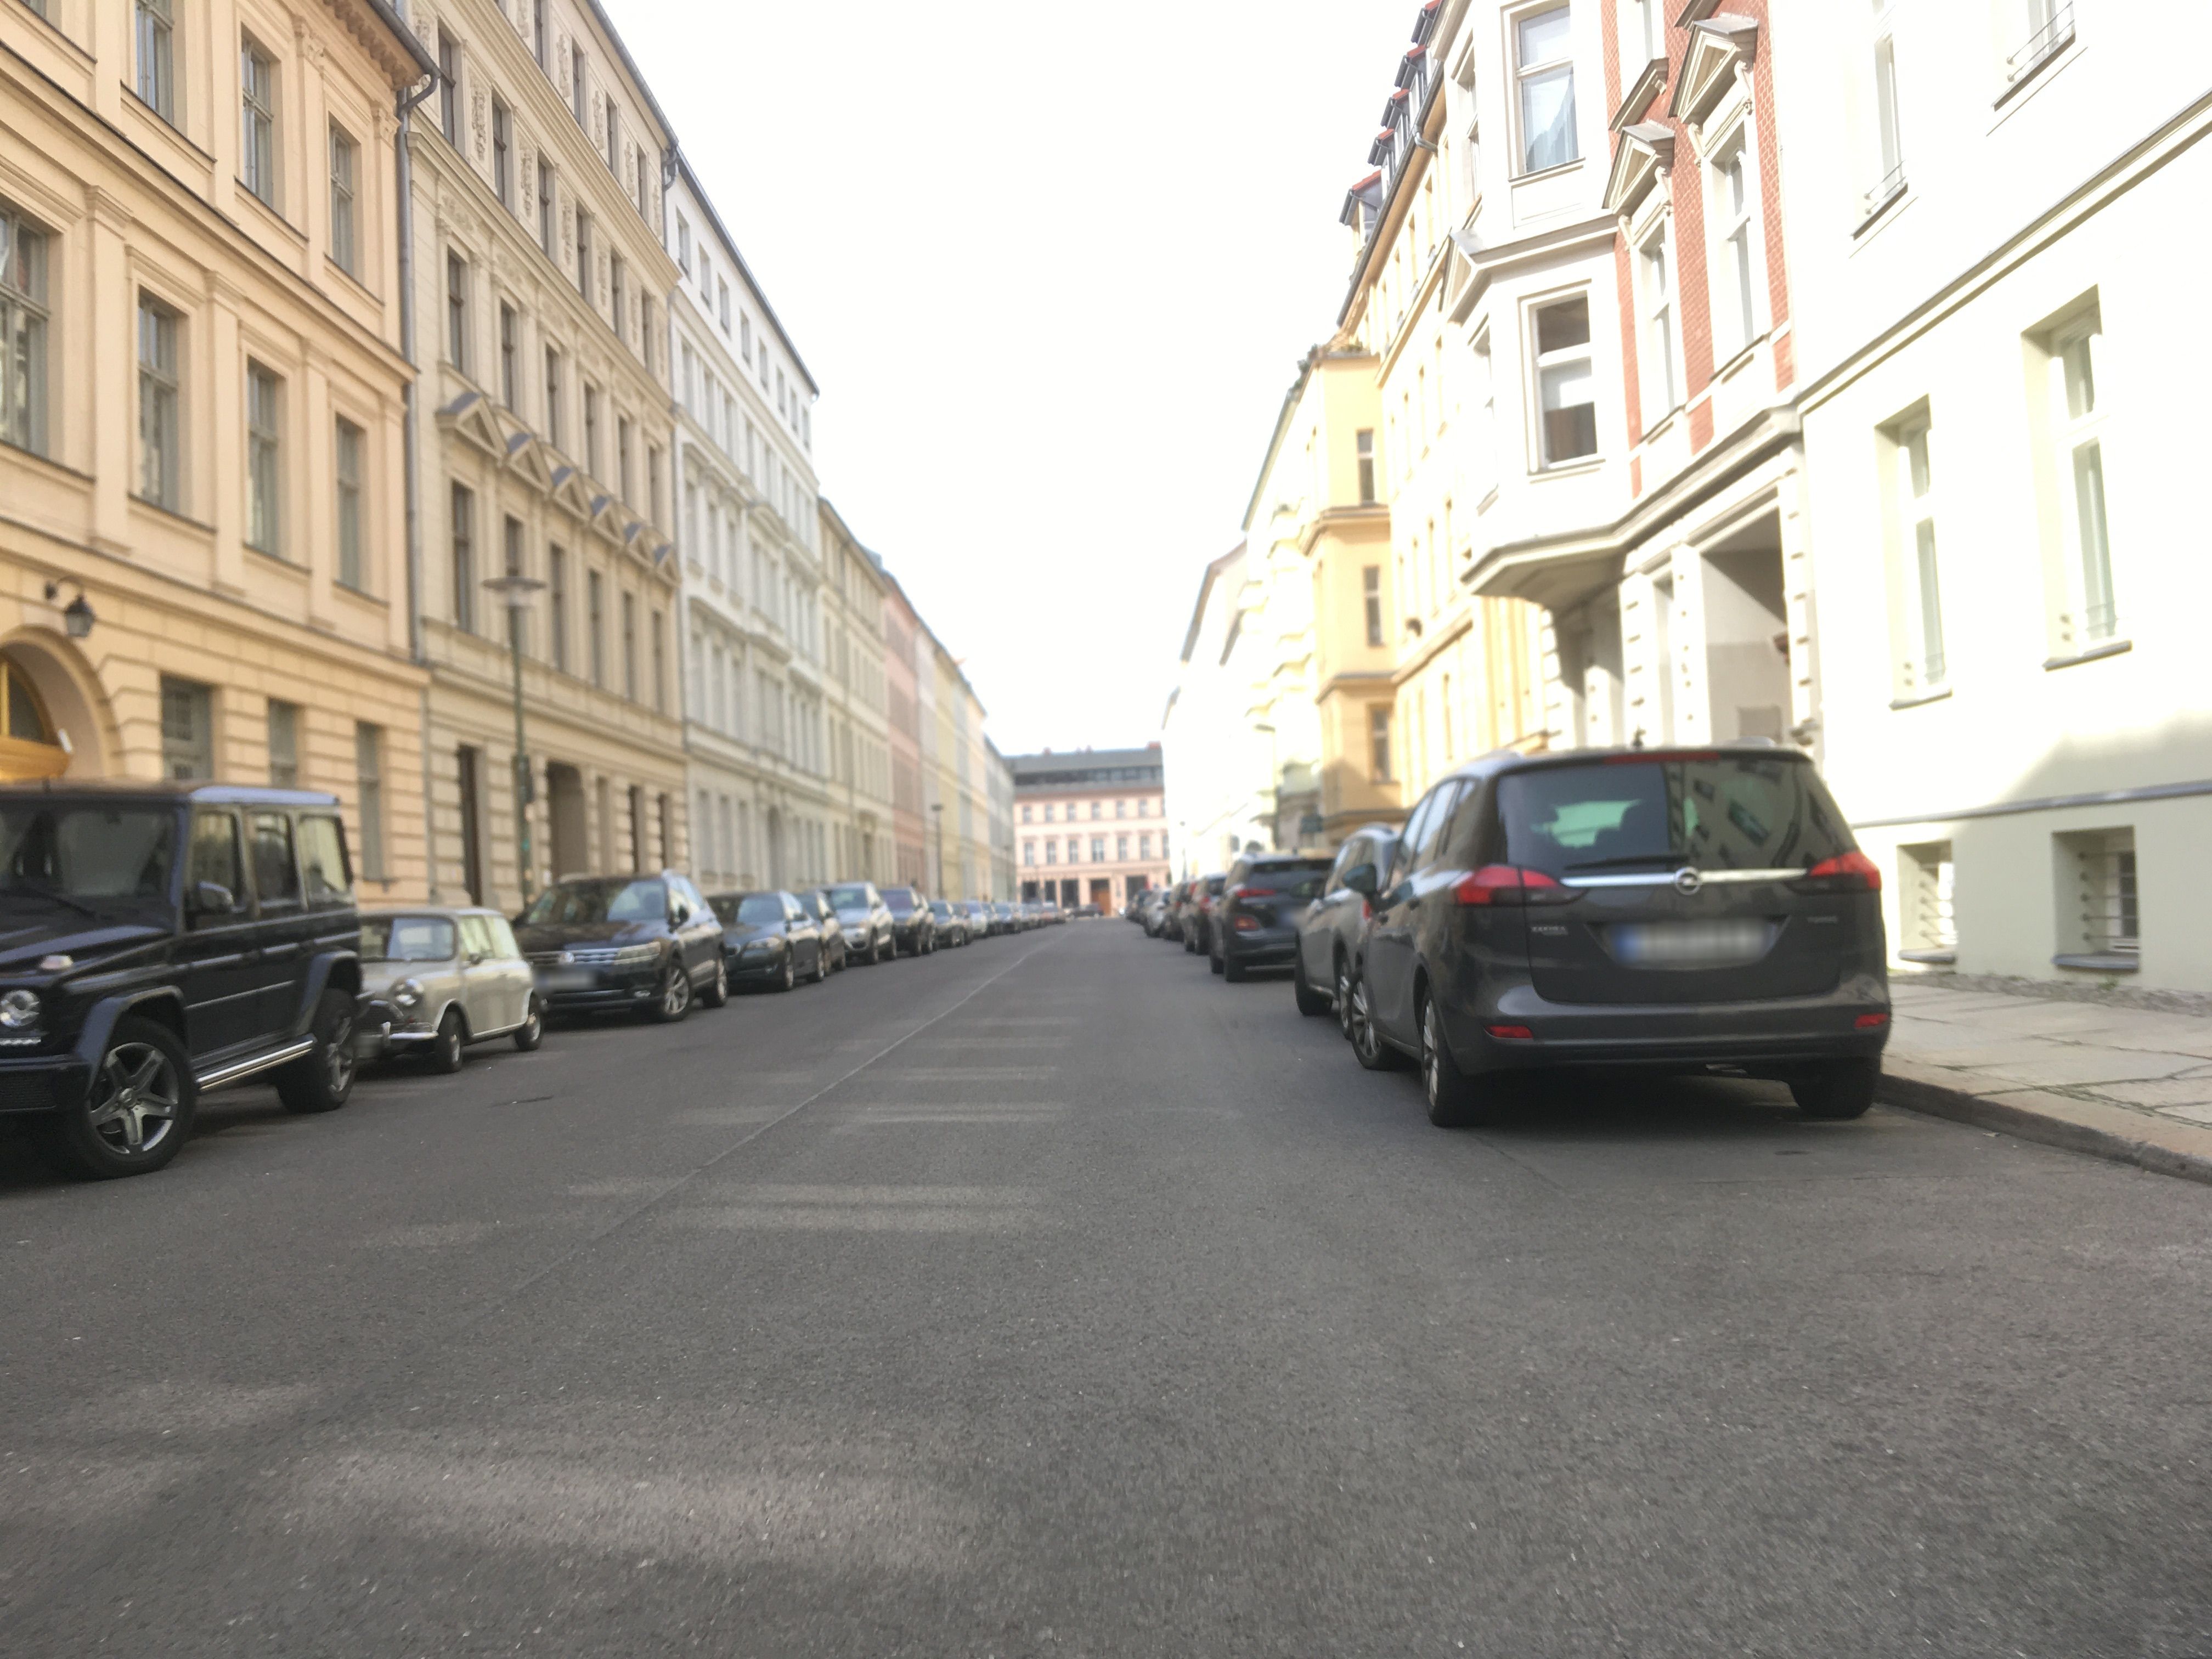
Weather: clear
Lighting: day
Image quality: good
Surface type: driving surface
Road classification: footway, service
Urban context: urban centre
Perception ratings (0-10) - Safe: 6.21, Lively: 8.25, Beautiful: 8.6, Boring: 2.32, Depressing: 7.3, Wealthy: 9.41